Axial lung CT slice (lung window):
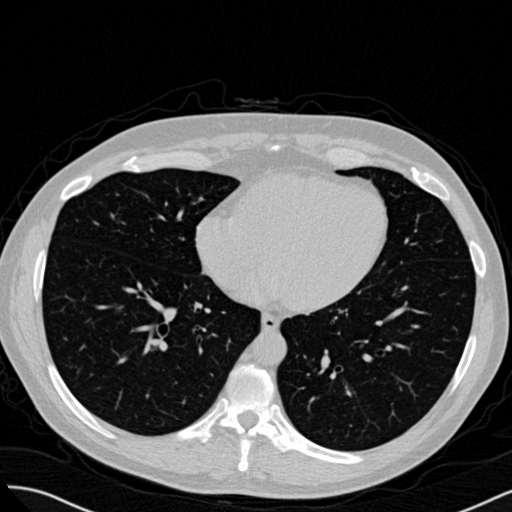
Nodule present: no